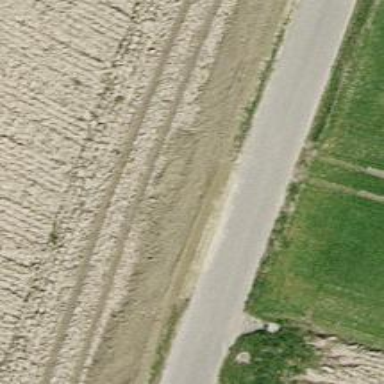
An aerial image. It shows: Unclassified road with concrete surface.